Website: walmart
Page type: address-validator
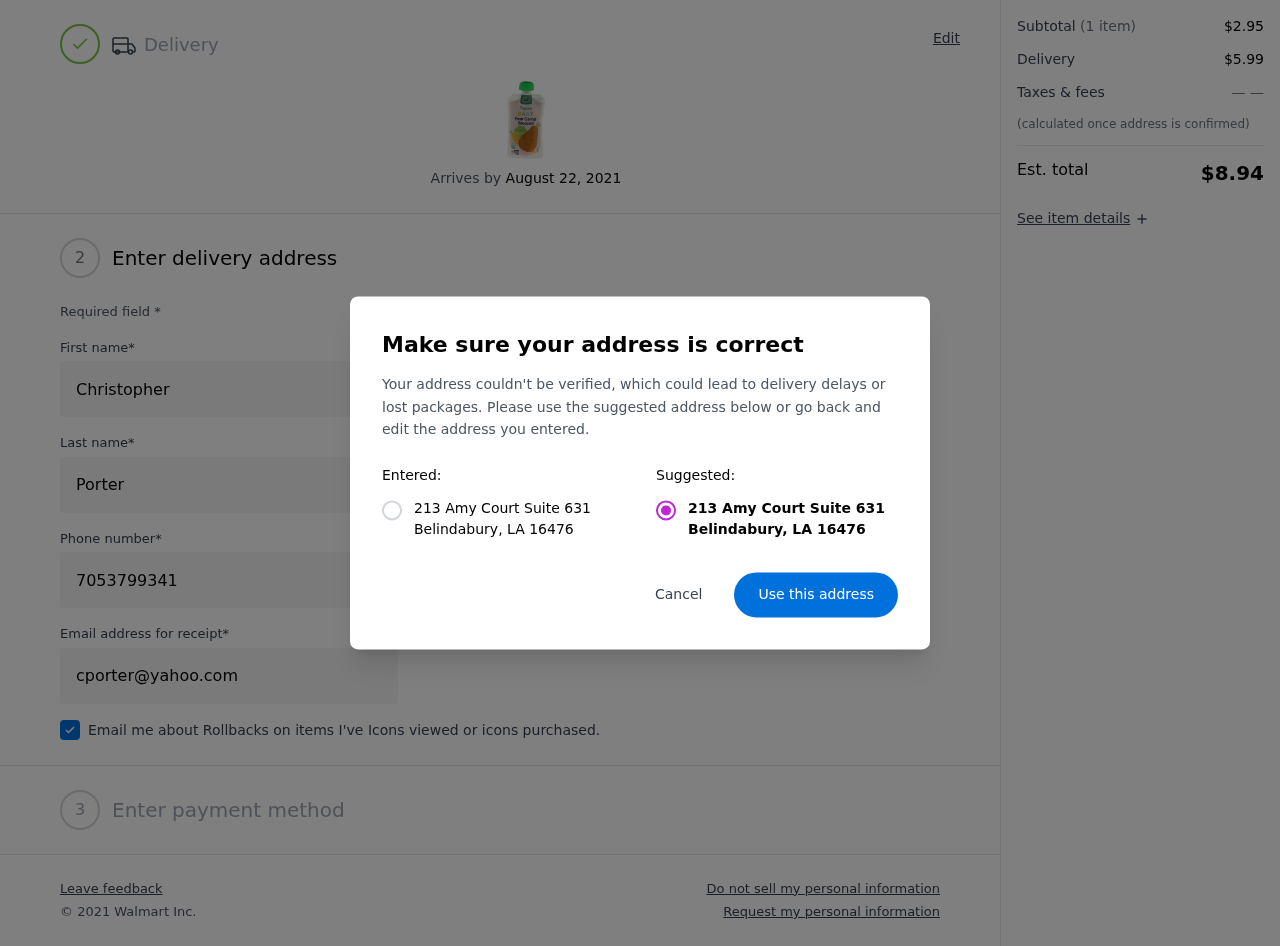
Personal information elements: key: PII_CITY
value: Belindabury
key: PII_POSTCODE
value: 16476
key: PII_STATE_ABBR
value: LA
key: PII_STREET
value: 213 Amy Court Suite 631
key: PII_FIRSTNAME
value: Christopher
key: PII_LASTNAME
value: Porter
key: PII_PHONE
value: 7053799341
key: PII_EMAIL
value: cporter@yahoo.com
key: PII_STATE_ABBR3
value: LA
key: PII_POSTCODE_FULL
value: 16476
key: PII_POSTCODE_NUMERIC
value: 16476
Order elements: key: ORDER_DELIVERY_DATE
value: August 22, 2021
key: ORDER_SUBTOTAL
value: $2.95
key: ORDER_SHIPPING_COST
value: $5.99
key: ORDER_TOTAL
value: $8.94